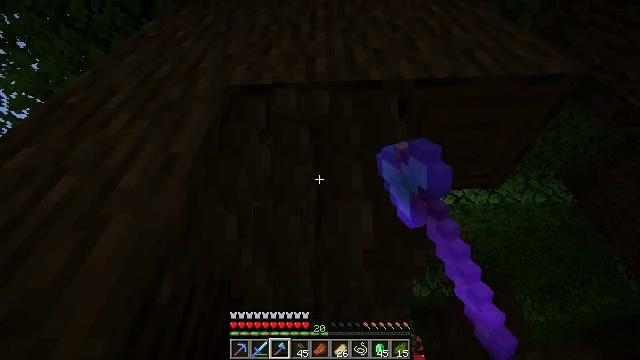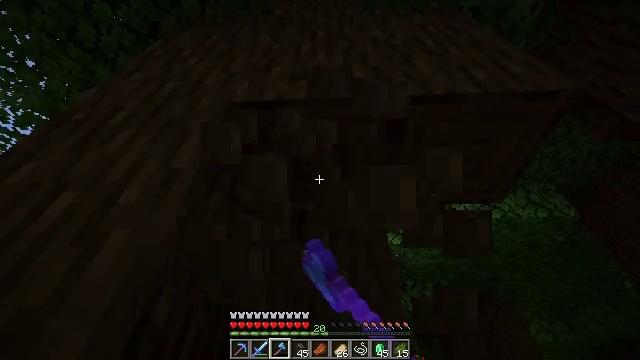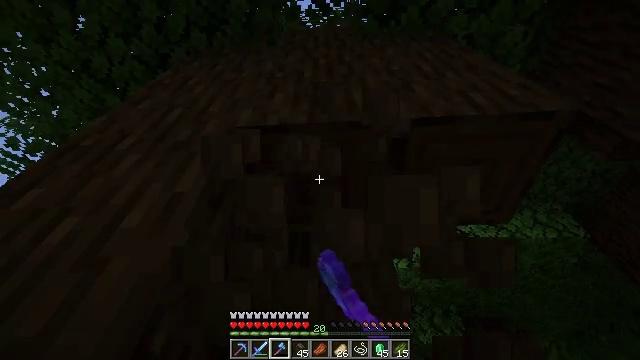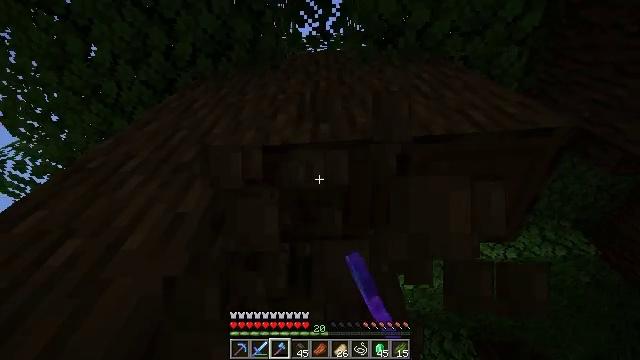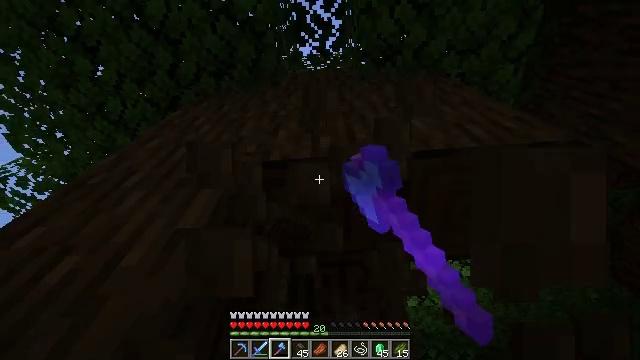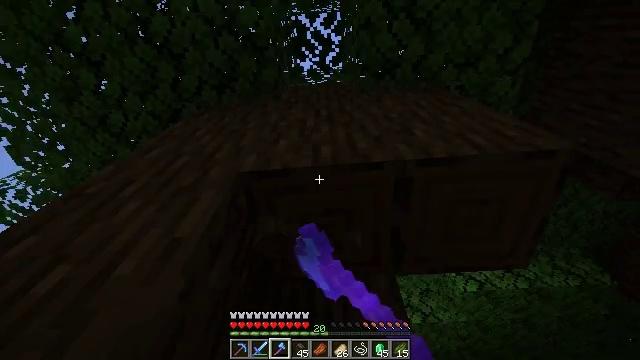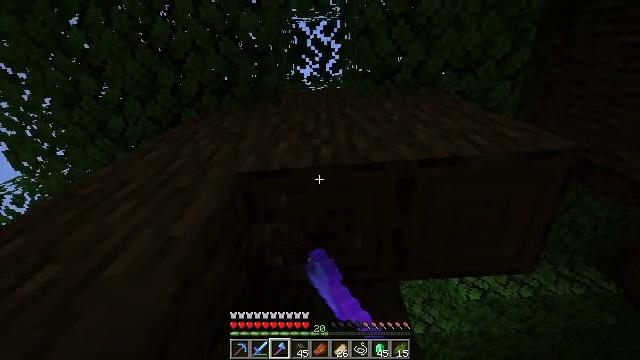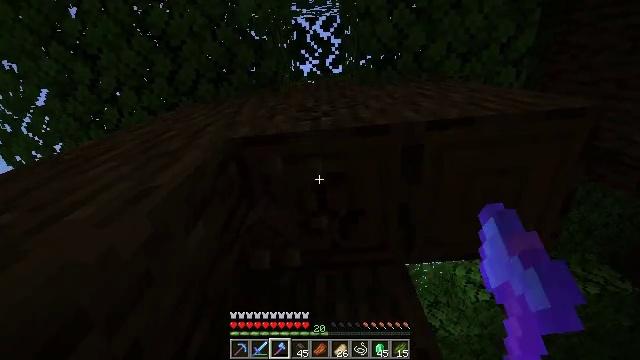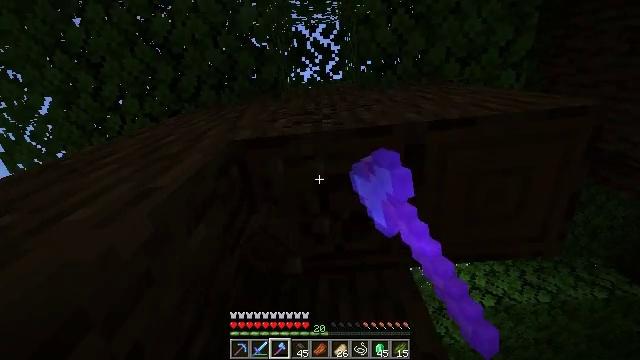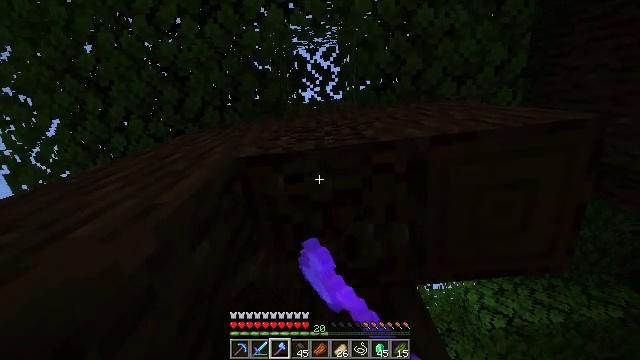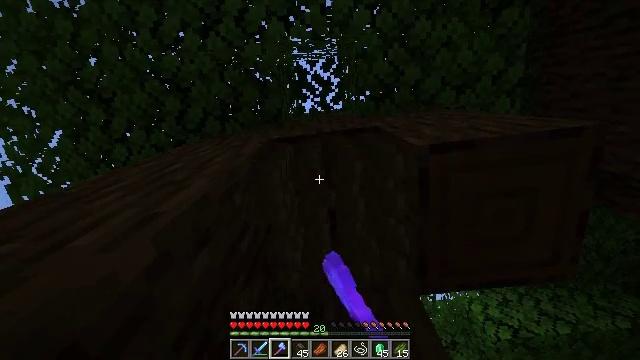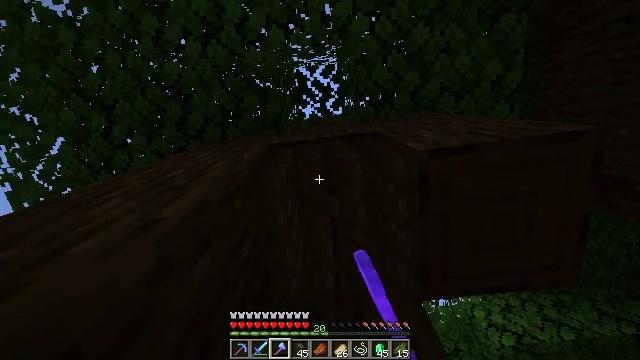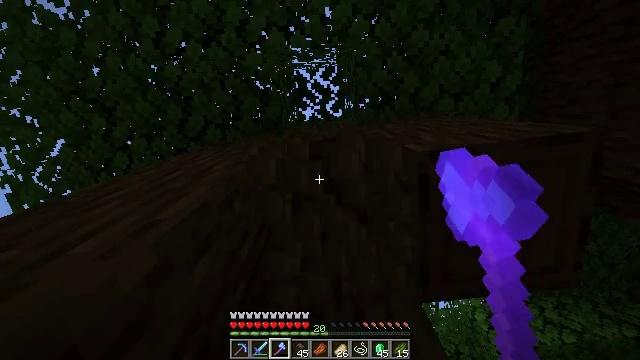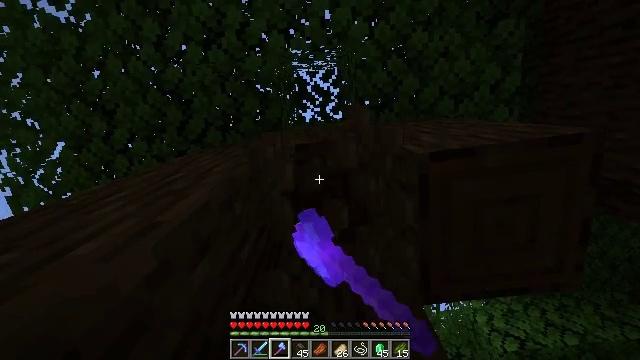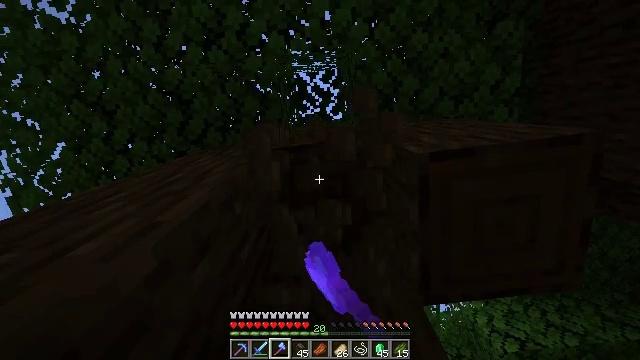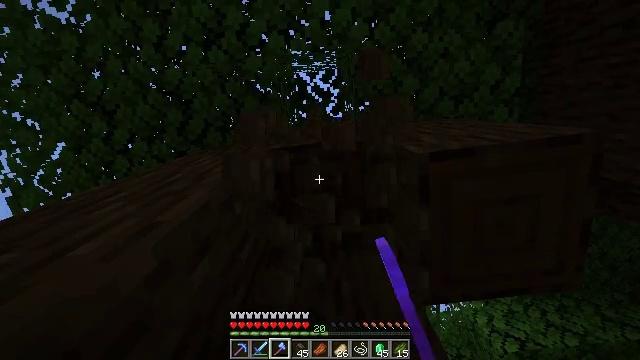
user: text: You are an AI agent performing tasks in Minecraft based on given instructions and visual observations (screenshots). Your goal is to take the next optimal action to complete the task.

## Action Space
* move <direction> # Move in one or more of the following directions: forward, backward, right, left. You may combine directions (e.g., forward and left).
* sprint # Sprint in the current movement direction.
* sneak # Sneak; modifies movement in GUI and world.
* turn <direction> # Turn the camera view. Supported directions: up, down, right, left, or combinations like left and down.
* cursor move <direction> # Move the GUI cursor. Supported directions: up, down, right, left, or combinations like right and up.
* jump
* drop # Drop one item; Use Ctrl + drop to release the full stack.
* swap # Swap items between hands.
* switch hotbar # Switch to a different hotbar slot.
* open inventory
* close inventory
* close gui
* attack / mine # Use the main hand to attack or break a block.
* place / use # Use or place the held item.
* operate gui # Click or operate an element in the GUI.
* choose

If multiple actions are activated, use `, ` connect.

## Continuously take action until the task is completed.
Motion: motion action
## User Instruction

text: Mine the dark oak log from a tree.
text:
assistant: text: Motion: turn up, attack / mine
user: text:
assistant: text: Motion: turn up, attack / mine
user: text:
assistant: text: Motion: turn up, attack / mine
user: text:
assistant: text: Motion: turn up, attack / mine
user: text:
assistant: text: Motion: move forward, turn up, attack / mine
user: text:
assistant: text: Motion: move forward, turn up, attack / mine
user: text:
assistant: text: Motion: move forward, turn up, attack / mine
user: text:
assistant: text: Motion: turn up, attack / mine
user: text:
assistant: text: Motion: turn up, attack / mine
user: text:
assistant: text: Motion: turn up, attack / mine
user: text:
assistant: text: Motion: turn up, attack / mine
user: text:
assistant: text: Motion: attack / mine
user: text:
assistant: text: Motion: attack / mine
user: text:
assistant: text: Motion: attack / mine
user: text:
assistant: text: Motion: attack / mine
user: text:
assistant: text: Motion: attack / mine
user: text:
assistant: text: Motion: attack / mine
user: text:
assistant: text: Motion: attack / mine
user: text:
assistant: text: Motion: attack / mine
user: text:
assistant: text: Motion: turn right and up, attack / mine
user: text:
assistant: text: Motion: turn right and up, attack / mine
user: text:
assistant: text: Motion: attack / mine
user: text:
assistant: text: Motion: attack / mine
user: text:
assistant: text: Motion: attack / mine
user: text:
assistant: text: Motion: attack / mine
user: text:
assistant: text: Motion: attack / mine
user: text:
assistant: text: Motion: attack / mine
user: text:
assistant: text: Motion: attack / mine
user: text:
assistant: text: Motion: attack / mine
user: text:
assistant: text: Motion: attack / mine